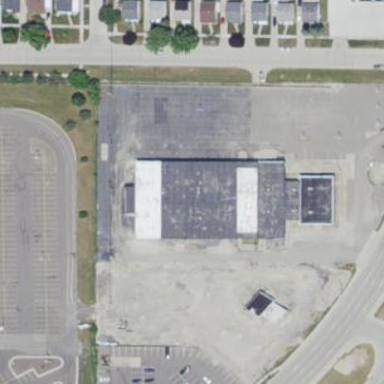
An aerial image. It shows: Storage rental shop located in building.